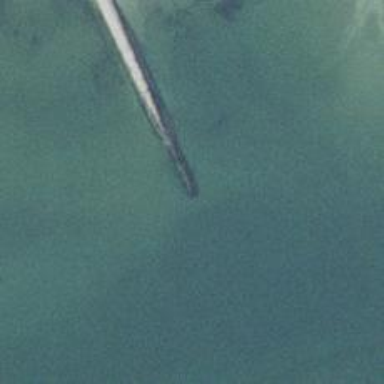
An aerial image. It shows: Breakwater structure.